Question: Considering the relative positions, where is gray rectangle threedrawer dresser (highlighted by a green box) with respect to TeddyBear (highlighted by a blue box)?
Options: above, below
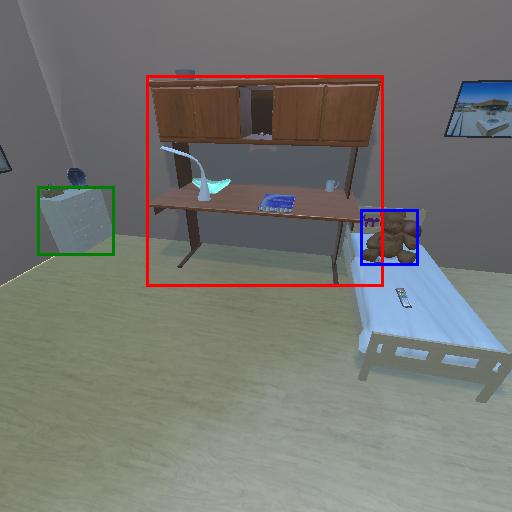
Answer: above